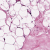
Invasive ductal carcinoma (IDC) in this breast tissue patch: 0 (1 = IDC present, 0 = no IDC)